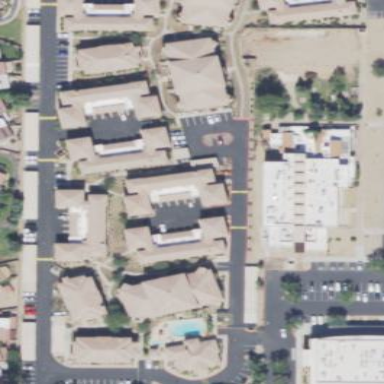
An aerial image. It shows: Residential area consisting of condominiums.